Interaction volume radius: 5 \u00c5
Interaction volume height: 40 \u00c5
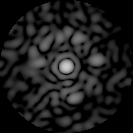
Disorder parameter: 0.8174